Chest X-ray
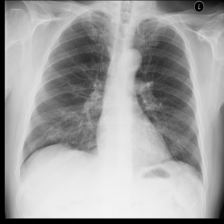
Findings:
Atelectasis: negative
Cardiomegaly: negative
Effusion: negative
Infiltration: positive
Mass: negative
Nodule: negative
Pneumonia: negative
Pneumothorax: negative
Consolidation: negative
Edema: negative
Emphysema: negative
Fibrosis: negative
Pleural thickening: negative
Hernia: negative